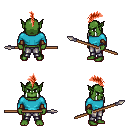
a pixel art fantasy rpg character, male body template, orc, green skin, teal long-sleeve shirt, metal pants, red mohawk hairstyle, cloth bracers, spear, four views (front, back, left, right), 2x2 character sprite sheet, small pixel art, hard edges, no anti-aliasing